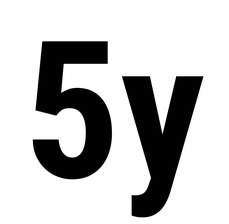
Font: Roboto_Condensed_Bold